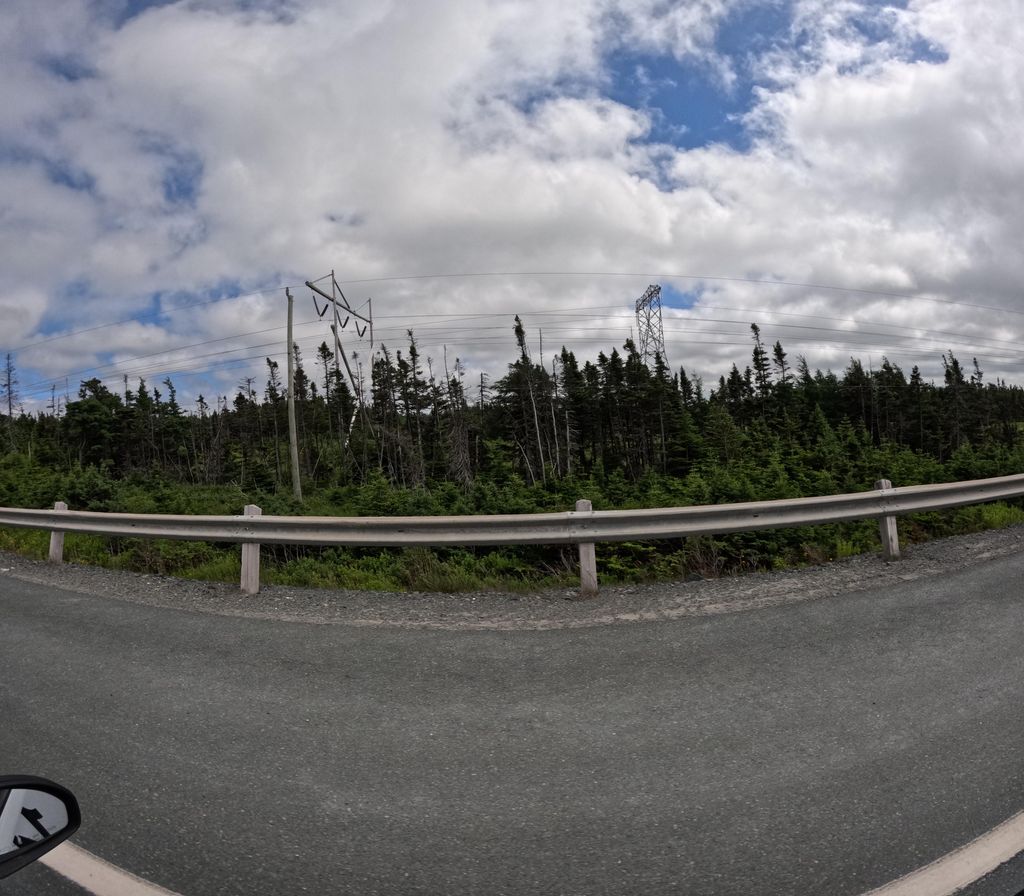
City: st_johns